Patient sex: F
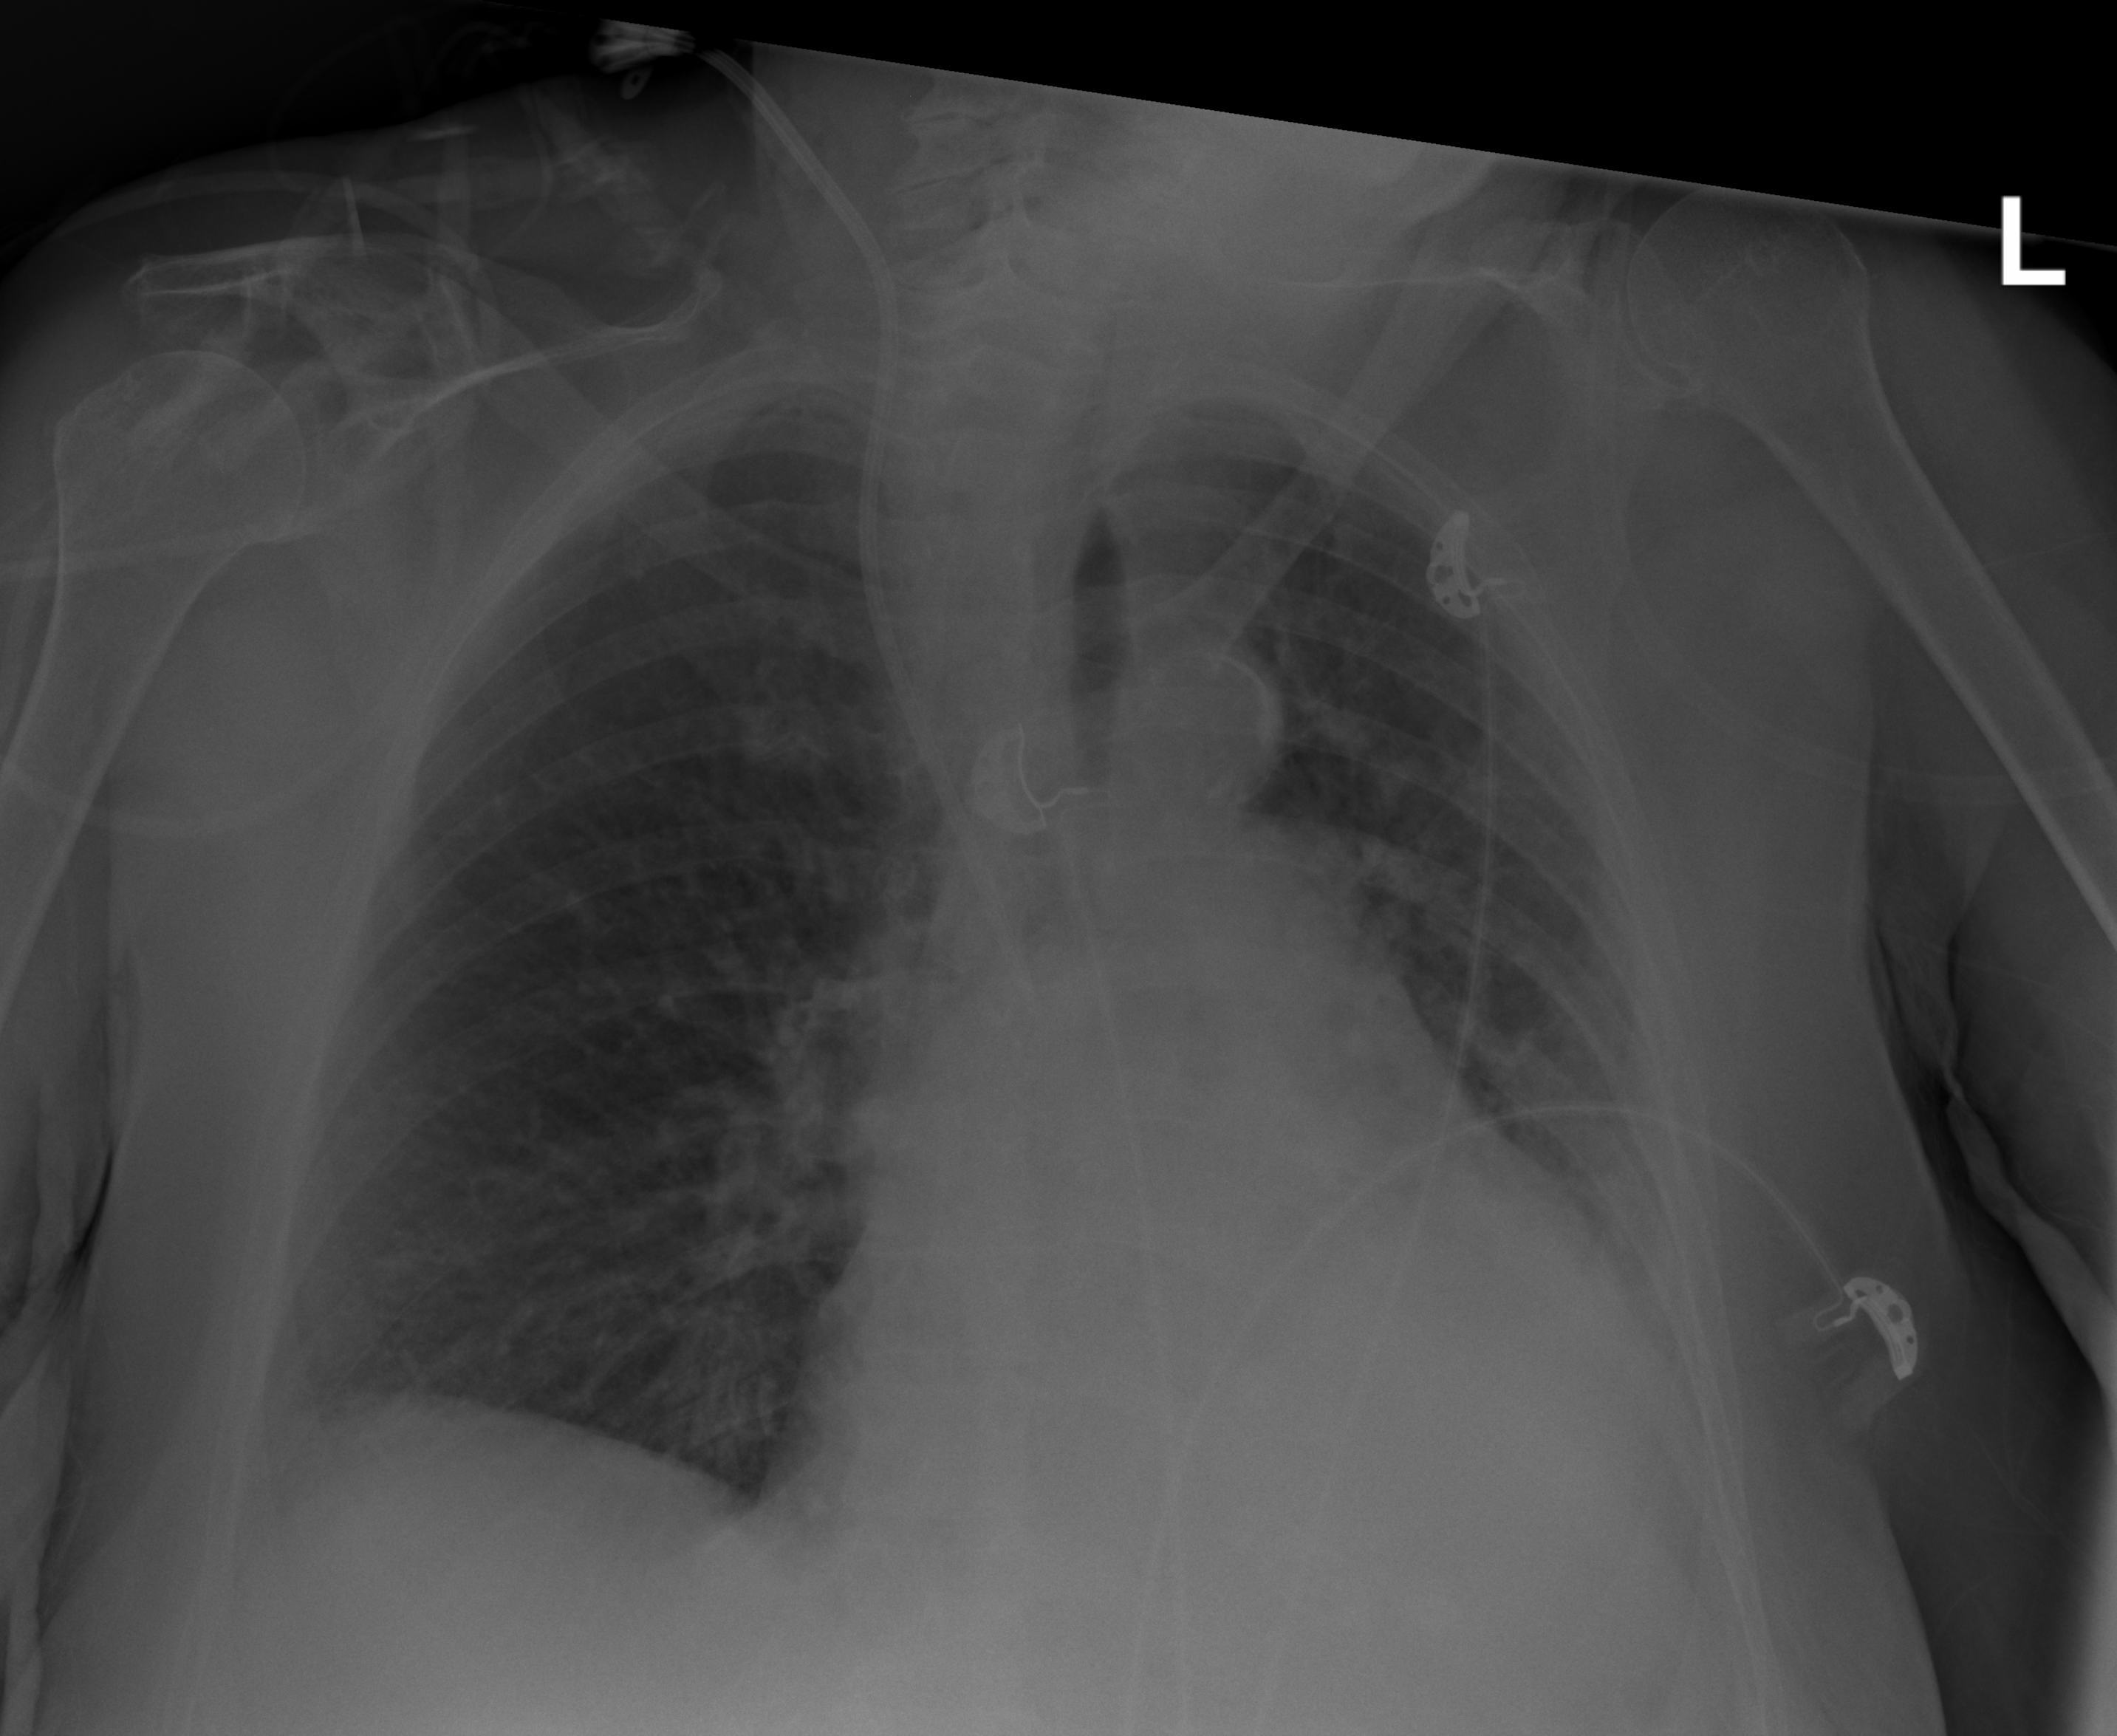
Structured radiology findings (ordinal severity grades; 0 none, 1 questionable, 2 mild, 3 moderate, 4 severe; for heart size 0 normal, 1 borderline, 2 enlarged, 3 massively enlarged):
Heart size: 1
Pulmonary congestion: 2
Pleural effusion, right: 0
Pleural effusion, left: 2
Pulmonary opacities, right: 1
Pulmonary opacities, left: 2
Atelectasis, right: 0
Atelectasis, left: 2